【题型】证明题　【知识点】解析几何　【难度】medium
(2024·上海·三模) 已知椭圆$C: \frac{x^2}{4} + \frac{y^2}{b^2} = 1(0 < b < 2)$，设过点$A(1,0)$的直线$l$交椭圆$C$于 $M, N$ 两点，交直线$x = 4$ 于点$P$，点$E$ 为直线 $x = 1$ 上不同于点$A$ 的任意一点.

(1) 椭圆 $C$ 的离心率为$\frac{1}{2}$，求$b$的值；

(2) 若$|AM| \geq 1$，求$b$的取值范围；

(3) 若$b = 1$，记直线 $EM, EN, EP$ 的斜率分别为$k_1, k_2, k_3$，问是否存在$k_1, k_2, k_3$的某种排列$k_{i_1}, k_{i_2}, k_{i_3}$（其中$\{i_1, i_2, i_3\} = \{1, 2, 3\}$），使得$k_{i_1}, k_{i_2}, k_{i_3}$成等差数列或等比数列？若存在，写出结论，并加以证明；若不存在，说明理由.
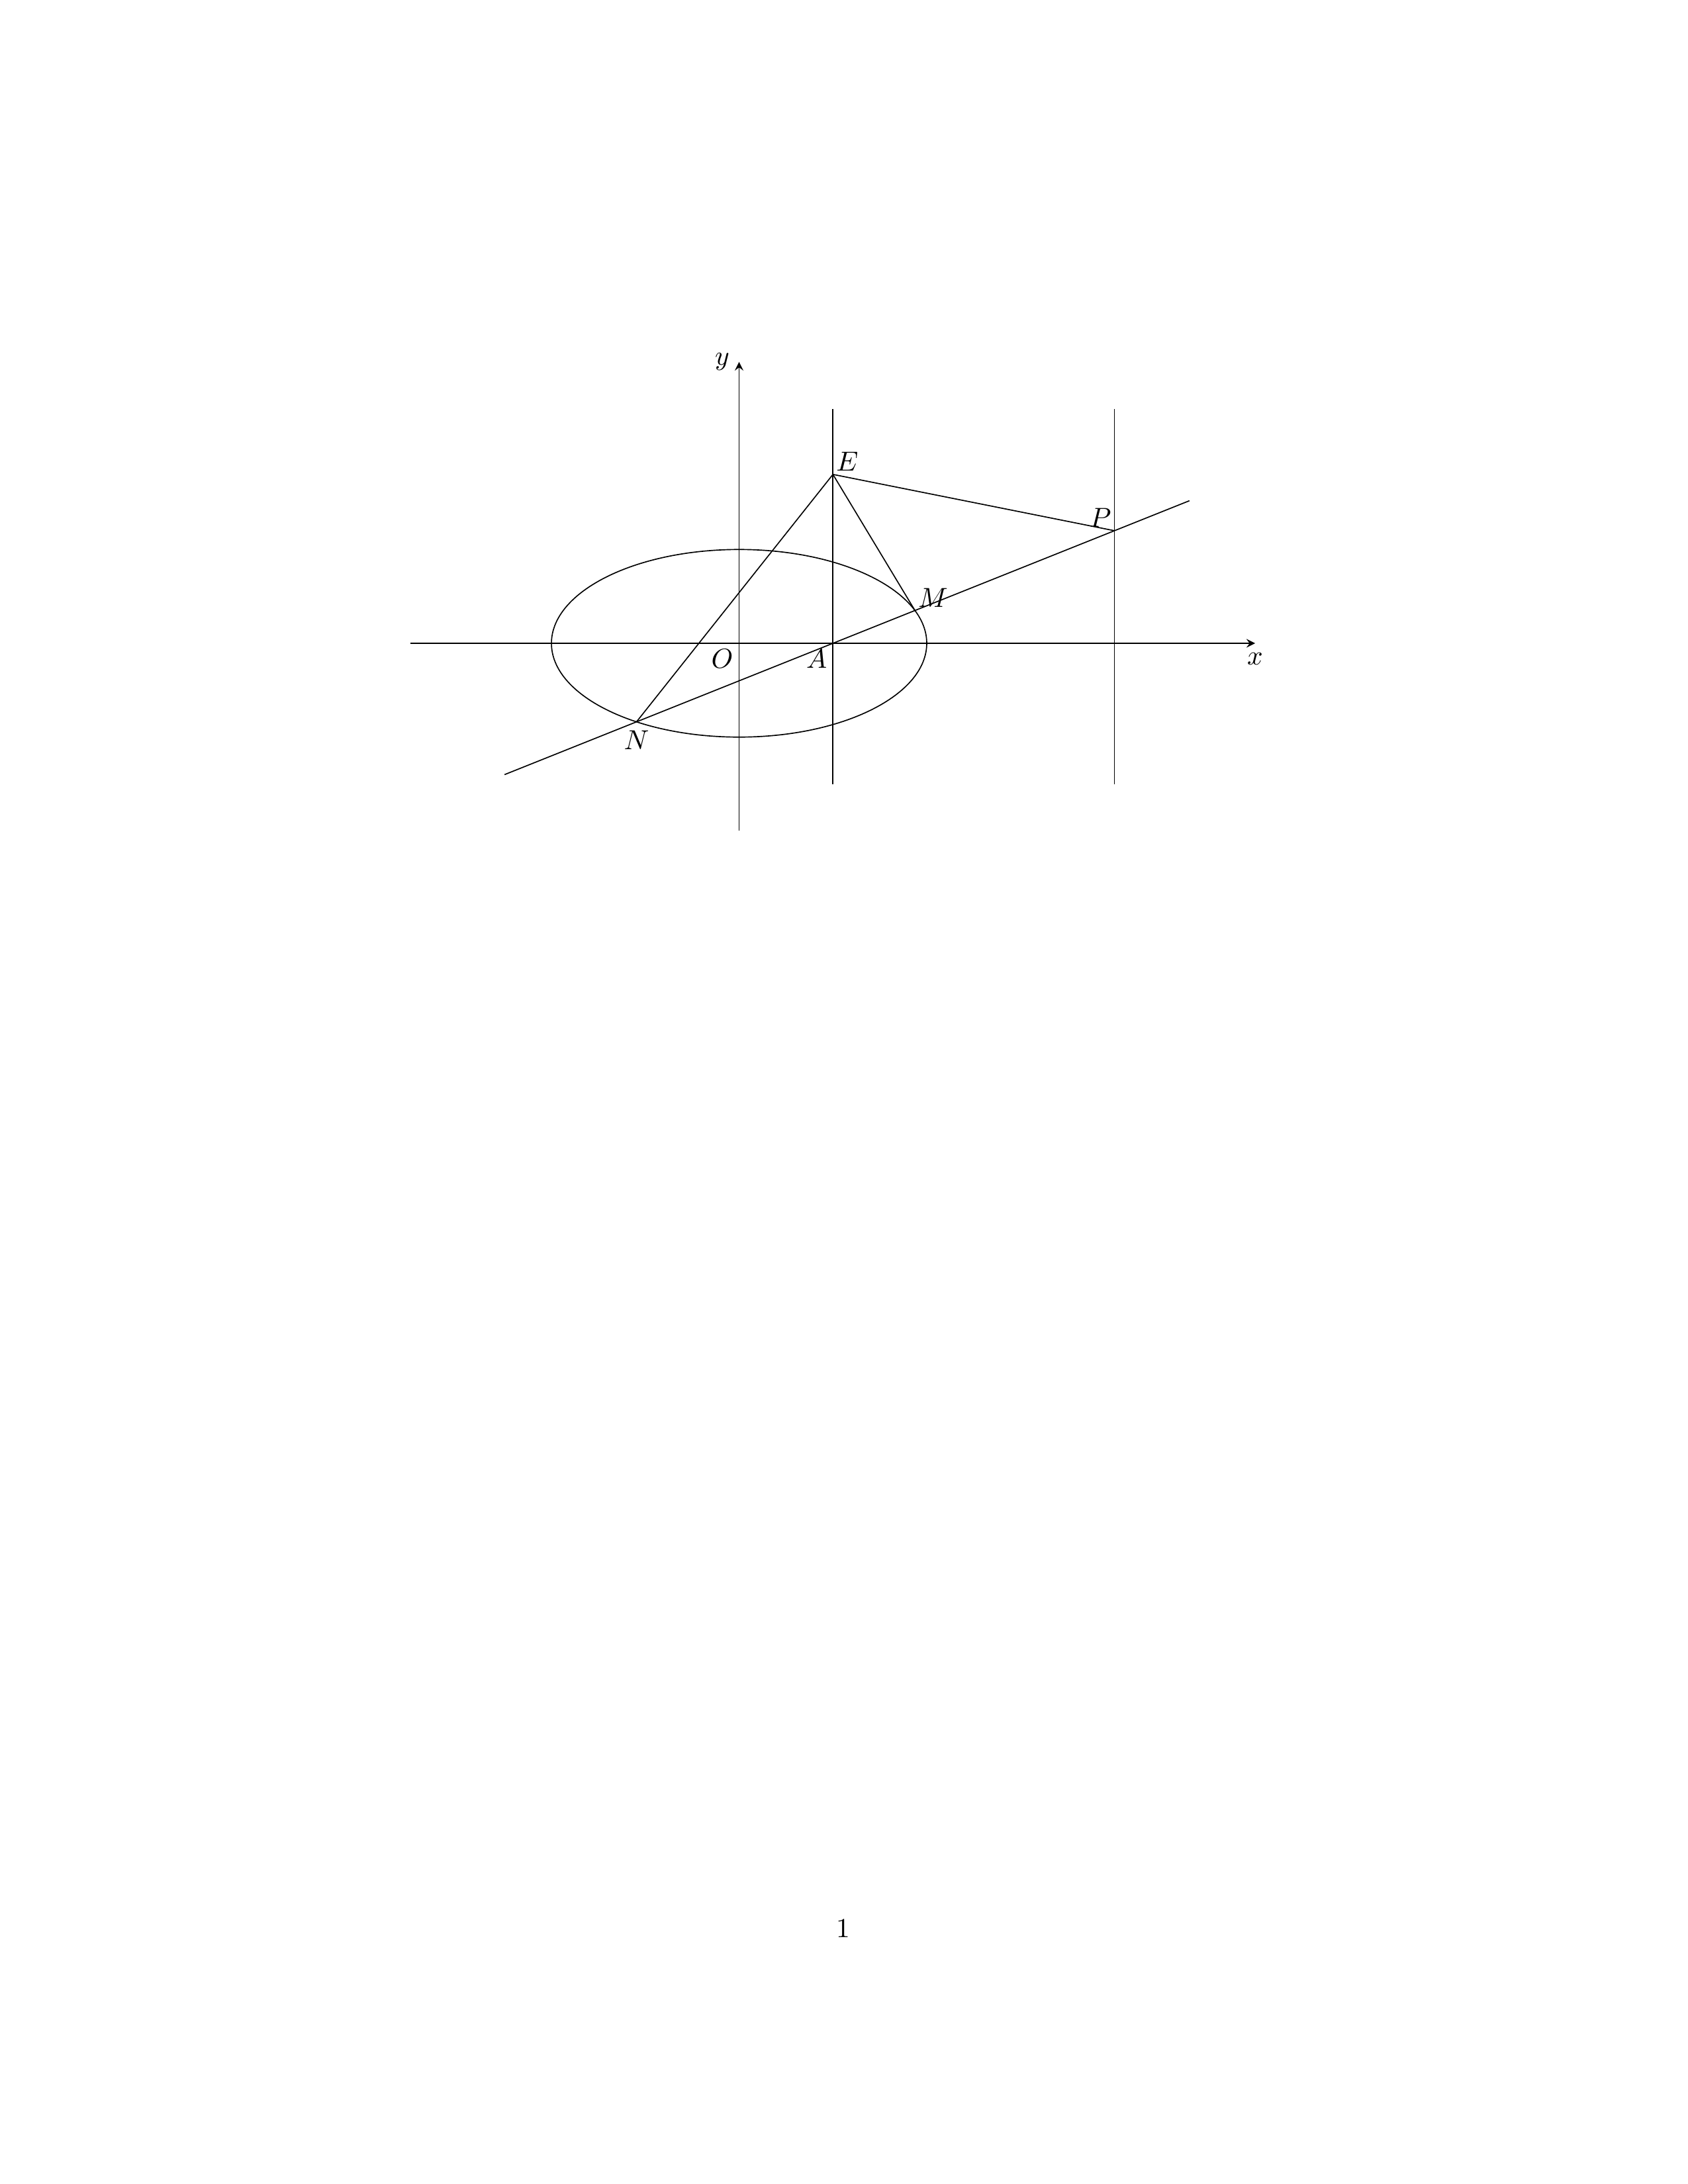
【解答】
【答案】 (1) $\sqrt{3}$

(2) $[\sqrt{2}, 2)$

(3) $k_1, k_3, k_2$ 或 $k_2, k_3, k_1$ 成等差数列

【解析】 (1) 由题意知，$a^2 = 4$，故 $a = 2$,

又离心率 $e = \frac{c}{a} = \frac{1}{2}$，故 $c = 1$，于是 $b = \sqrt{a^2 - c^2} = \sqrt{3}$.

(2) 设点 $M(x_1, y_1)$，其中 $\frac{x_1^2}{4} + \frac{y_1^2}{b^2} = 1, -2 \leq x_1 \leq 2$ 且 $x_1 \neq 1$,

则 $|AM| = \sqrt{(x_1 - 1)^2 + y_1^2} = \sqrt{(x_1 - 1)^2 + b^2(1 - \frac{x_1^2}{4})} = \sqrt{(1 - \frac{b^2}{4})x_1^2 - 2x_1 + b^2 + 1}$,

由 $|AM| \geq 1$，得 $(1 - \frac{b^2}{4})x_1^2 - 2x_1 + b^2 = (x_1 - 2)[(1 - \frac{b^2}{4})x_1 - \frac{b^2}{2}] \geq 0$,

$\because x_1 \leq 2, 0 < b < 2, \therefore x_1 - 2 \leq 0, 1 - \frac{b^2}{4} > 0, \therefore (1 - \frac{b^2}{4})x_1 - \frac{b^2}{2} \leq 0, \therefore x_1 \leq \frac{2b^2}{4 - b^2}$，只需 $2 \leq \frac{2b^2}{4 - b^2}$,

又 $0 < b < 2$，故 $\sqrt{2} \leq b < 2$,

所以 $b$ 的取值范围是 $[\sqrt{2}, 2)$.

(3) $k_1, k_3, k_2$ 或 $k_2, k_3, k_1$ 成等差数列，证明如下：

若 $b = 1$，则 $C: \frac{x^2}{4} + y^2 = 1$，设点 $E(1, t), t \neq 0$.

① 若直线 $l$ 斜率为 0，则点 $P(4, 0)$，不妨令点 $M(2, 0), N(-2, 0)$,

则 $k_1 = -t, k_2 = \frac{t}{3}, k_3 = -\frac{t}{3}$，此时 $k_1, k_2, k_3$ 的任意排列 $k_{i_1}, k_{i_2}, k_{i_3}$ 均不成等比数列，$k_1, k_3, k_2$ 或 $k_2, k_3, k_1$ 成等差数列.

② 直线 $l$ 斜率不为 0，设直线 $l: x = my + 1(m \neq 0), M(x_1, y_1), N(x_2, y_2)$，则点 $P(4, \frac{3}{m})$,

由 $\begin{cases} x = my + 1 \\ \frac{x^2}{4} + y^2 = 1 \end{cases}$ 得 $(m^2 + 4)y^2 + 2my - 3 = 0, \Delta = 16(m^2 + 3) > 0$,

故 $y_1 + y_2 = \frac{-2m}{m^2 + 4}, y_1 y_2 = \frac{-3}{m^2 + 4}$,

因为 $k_1 = \frac{y_1 - t}{x_1 - 1}, k_2 = \frac{y_2 - t}{x_2 - 1}, k_3 = \frac{\frac{3}{m} - t}{3} = \frac{3 - mt}{3m}$,

所以 $k_1 + k_2 = \frac{y_1 - t}{x_1 - 1} + \frac{y_2 - t}{x_2 - 1} = \frac{y_1 - t}{my_1} + \frac{y_2 - t}{my_2}$

$= \frac{y_2(y_1 - t) + y_1(y_2 - t)}{my_1 y_2} = \frac{2y_1 y_2 - t(y_1 + y_2)}{my_1 y_2}$

$= \frac{\frac{-6}{m^2 + 4} + \frac{2mt}{m^2 + 4}}{\frac{-3m}{m^2 + 4}} = \frac{6 - 2mt}{3m} = 2k_3$,

所以 $k_1, k_3, k_2$ 或 $k_2, k_3, k_1$ 成等差数列.

综合上述，$k_1, k_3, k_2$ 或 $k_2, k_3, k_1$ 成等差数列.